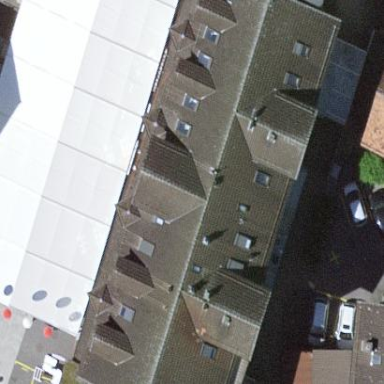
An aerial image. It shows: Supermarket building.